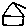
Label: house